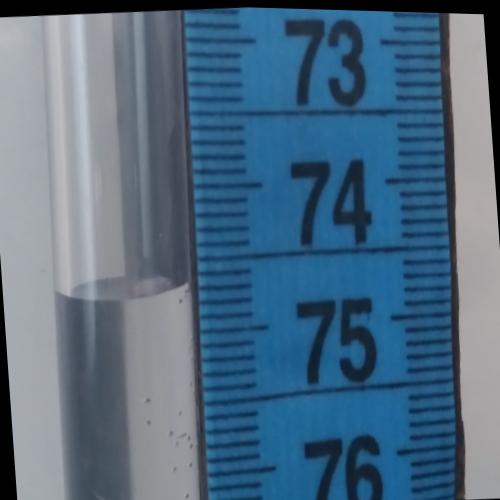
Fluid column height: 74.7 cm